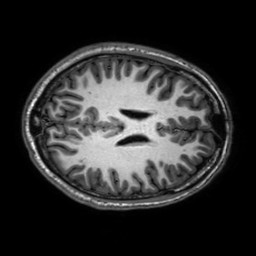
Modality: T1w
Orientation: axial
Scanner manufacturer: philips
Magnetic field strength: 3 T
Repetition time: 0.0096 s
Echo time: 0.0046 s